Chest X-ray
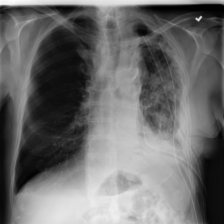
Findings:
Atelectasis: negative
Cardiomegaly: negative
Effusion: positive
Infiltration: negative
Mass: negative
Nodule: negative
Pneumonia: negative
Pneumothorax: negative
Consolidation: negative
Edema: negative
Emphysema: negative
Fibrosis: negative
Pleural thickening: negative
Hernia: negative